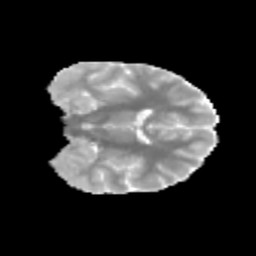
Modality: MD
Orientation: coronal
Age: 13
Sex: female
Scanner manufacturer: siemens
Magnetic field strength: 3 T
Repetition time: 3.8 s
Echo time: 0.07 s